Question: I am trying to write a simple HTML 5 app for Windows Phone 7/7.5. I have a HTML5 page with a canvas almost the size of the screen. When I click/tap on the screen, the canvas is selected. I don't want that behavior, but I still want to be able to click/tap on various controls. Is there a way to not have that behavior? Below is the link of a screenshot showing the effect.

I tried to remove that behavior using CSS in the body. Nothing has worked so far.
'''
body {
/* disable selections / cut copy paste actions */
-moz-user-select: none;
-khtml-user-select: none;
-webkit-user-select: none;
-ms-user-select: none;
user-select: none;
/* disable callout, image save panel on long press */
-webkit-touch-callout: none;
/* "turn off" link highlight, good for custom pressed states */
-webkit-tap-hightlight-color: transparent;
}
'''
Thank you in advance for the help!
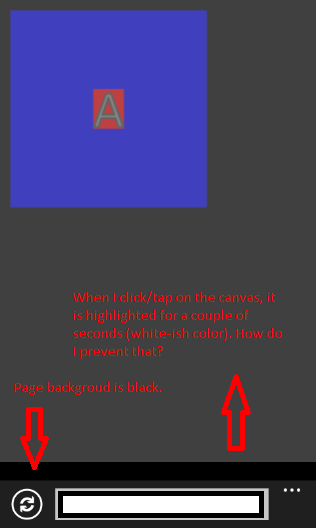
Answer: Martin mentioned that the following example does not exhibit the highlight behavior:
<URL>
So I did some digging and noticed that the above example attaches events to the window object. I got it down to the following three line modifications of the file "kinetic-v3.8.4.js":
(1)
this.container.addEventListener(baseEvent, handler, false);
-->
window.addEventListener(baseEvent, handler, false);
(2)
this.container.addEventListener('mousedown', function(evt)
-->
window.addEventListener('mousedown', function(evt)
(3)
this.container.addEventListener('mousedown', function(evt)
-->
window.addEventListener('mouseup', function(evt)
After this modification, the canvas still reacts and the unwanted highlighting is gone.
Regards,
Luis